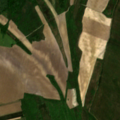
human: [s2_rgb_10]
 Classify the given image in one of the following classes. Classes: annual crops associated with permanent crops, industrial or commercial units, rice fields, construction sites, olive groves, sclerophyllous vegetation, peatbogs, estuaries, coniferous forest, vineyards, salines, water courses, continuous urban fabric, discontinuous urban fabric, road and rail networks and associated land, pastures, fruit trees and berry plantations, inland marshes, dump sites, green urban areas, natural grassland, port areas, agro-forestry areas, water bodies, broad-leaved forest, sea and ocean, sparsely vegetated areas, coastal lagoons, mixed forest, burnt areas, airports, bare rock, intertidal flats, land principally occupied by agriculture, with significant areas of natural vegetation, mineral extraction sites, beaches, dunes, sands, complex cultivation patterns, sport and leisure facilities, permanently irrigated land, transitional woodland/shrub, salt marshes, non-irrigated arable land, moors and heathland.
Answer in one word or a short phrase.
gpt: non-irrigated arable land, pastures, broad-leaved forest